Interaction volume radius: 10 \u00c5
Interaction volume height: 45 \u00c5
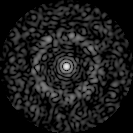
Disorder parameter: 0.8414